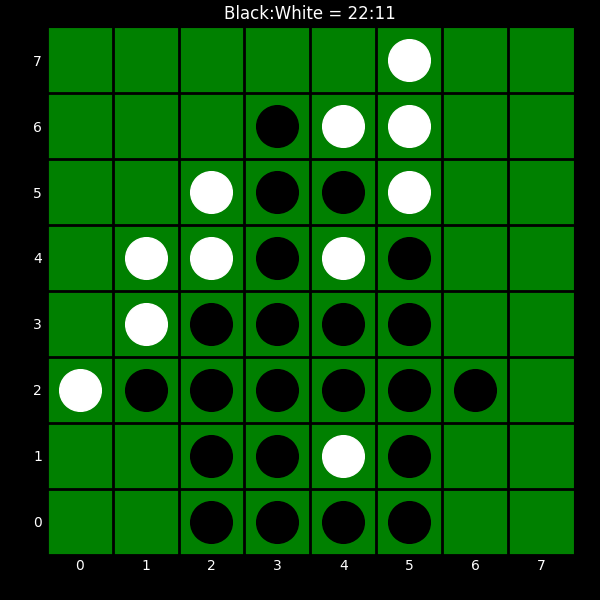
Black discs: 22
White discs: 11